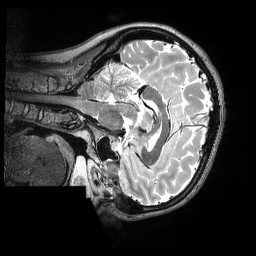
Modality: T2w
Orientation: sagittal
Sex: female
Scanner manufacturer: siemens
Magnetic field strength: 3 T
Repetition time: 3.2 s
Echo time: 0.563 s